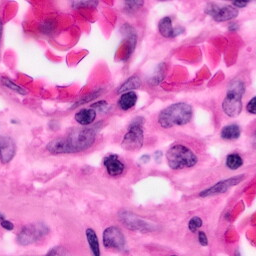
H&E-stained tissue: Pancreatic